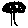
Label: tree